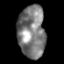
Tissue: prostate
Cell type: T cells
Senescence score: 0.2614
Nuclear area (px): 1395
Mean DAPI intensity: 125.785